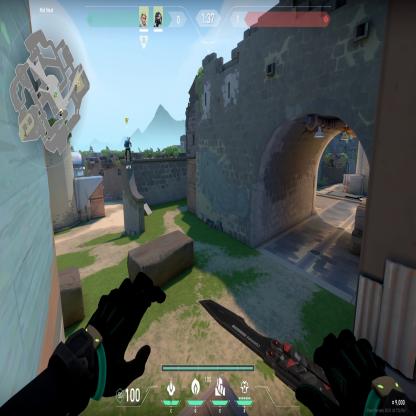
Label: teammate